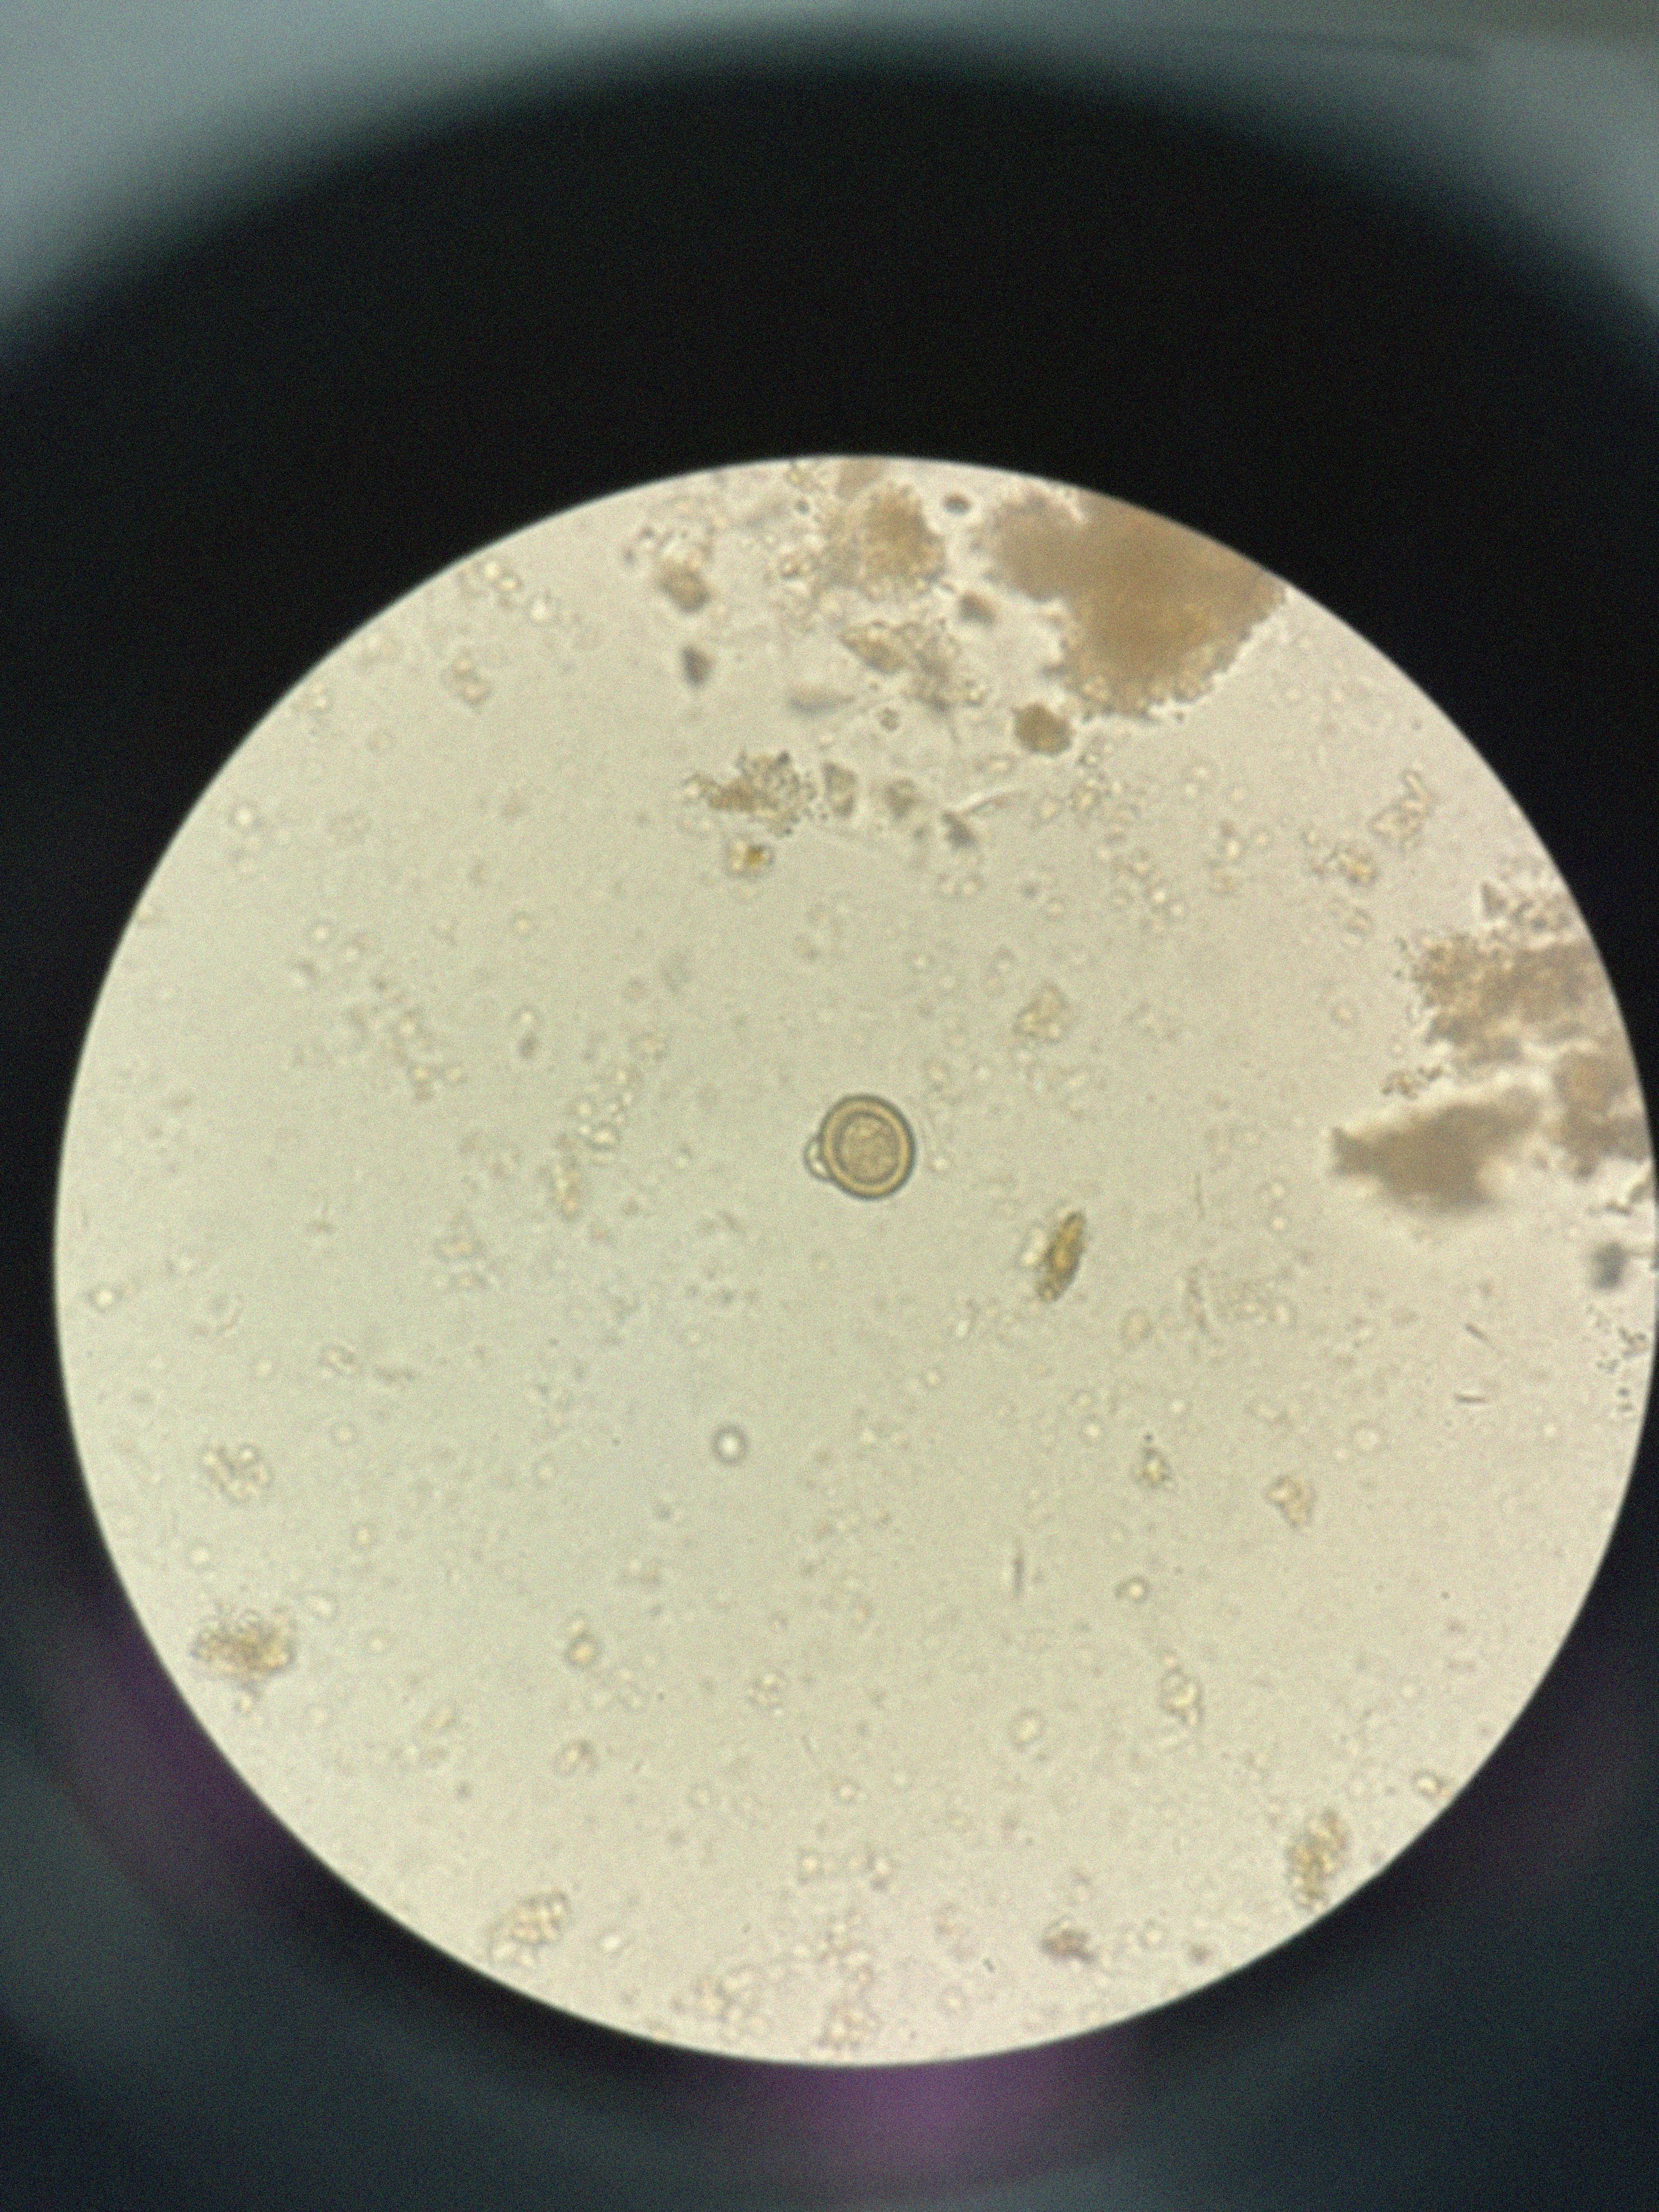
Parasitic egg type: Taenia spp. egg